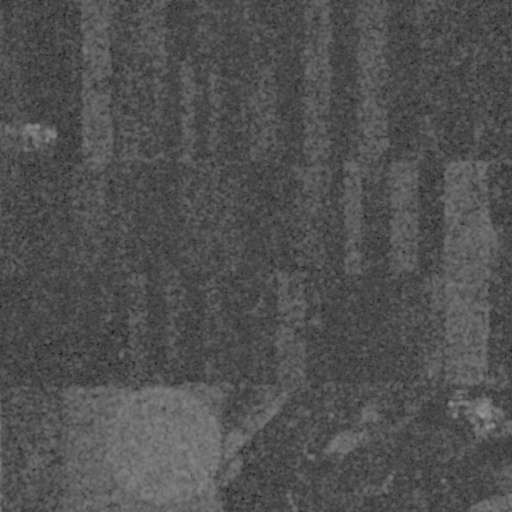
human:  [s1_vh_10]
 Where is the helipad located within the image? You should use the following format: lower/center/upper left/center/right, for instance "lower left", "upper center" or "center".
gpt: The helipad is located in the upper left of the image.
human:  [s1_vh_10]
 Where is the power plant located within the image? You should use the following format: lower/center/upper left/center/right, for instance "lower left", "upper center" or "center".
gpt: There is no power plant in the image.

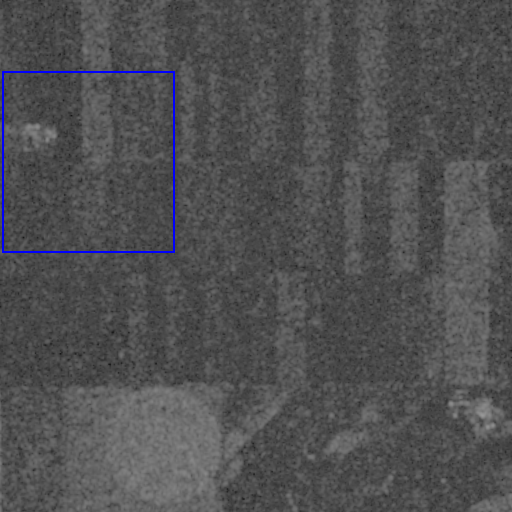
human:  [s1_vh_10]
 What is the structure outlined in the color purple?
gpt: There is no purple outline.
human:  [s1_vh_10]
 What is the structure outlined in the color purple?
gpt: There is no structure outlined in purple.